Question: Here's what I have
'''
strPath = "C:\Scriptsba\gggg.vbs"
Set objShell = CreateObject("WScript.Shell")
objShell.Run Chr(34) & strPath & Chr(34), 1, True
'''
I keep getting error on 'strPath = "C:\Scriptsba\gggg.vbs"'

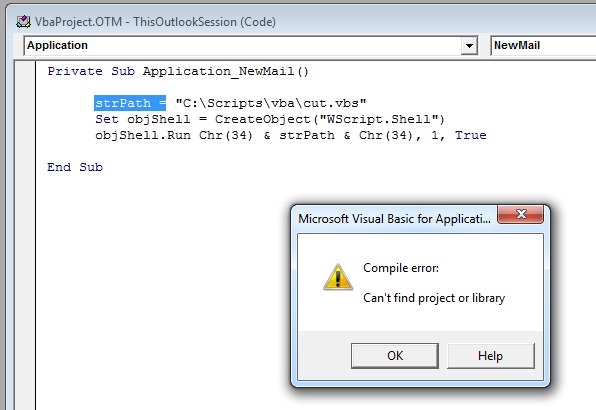
Answer: Use Shell + Explorer.exe to open the vbs file...
Example
'''
Option Explicit
Public Sub Example()
Shell "Explorer.exe ""C:\Temp\FileName.vbs""", 1
End Sub
'''